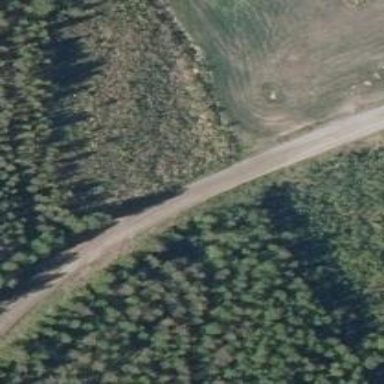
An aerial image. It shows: Tertiary road.